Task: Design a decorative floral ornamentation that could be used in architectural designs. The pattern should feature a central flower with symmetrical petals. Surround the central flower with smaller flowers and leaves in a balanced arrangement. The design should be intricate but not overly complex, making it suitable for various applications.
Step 165:
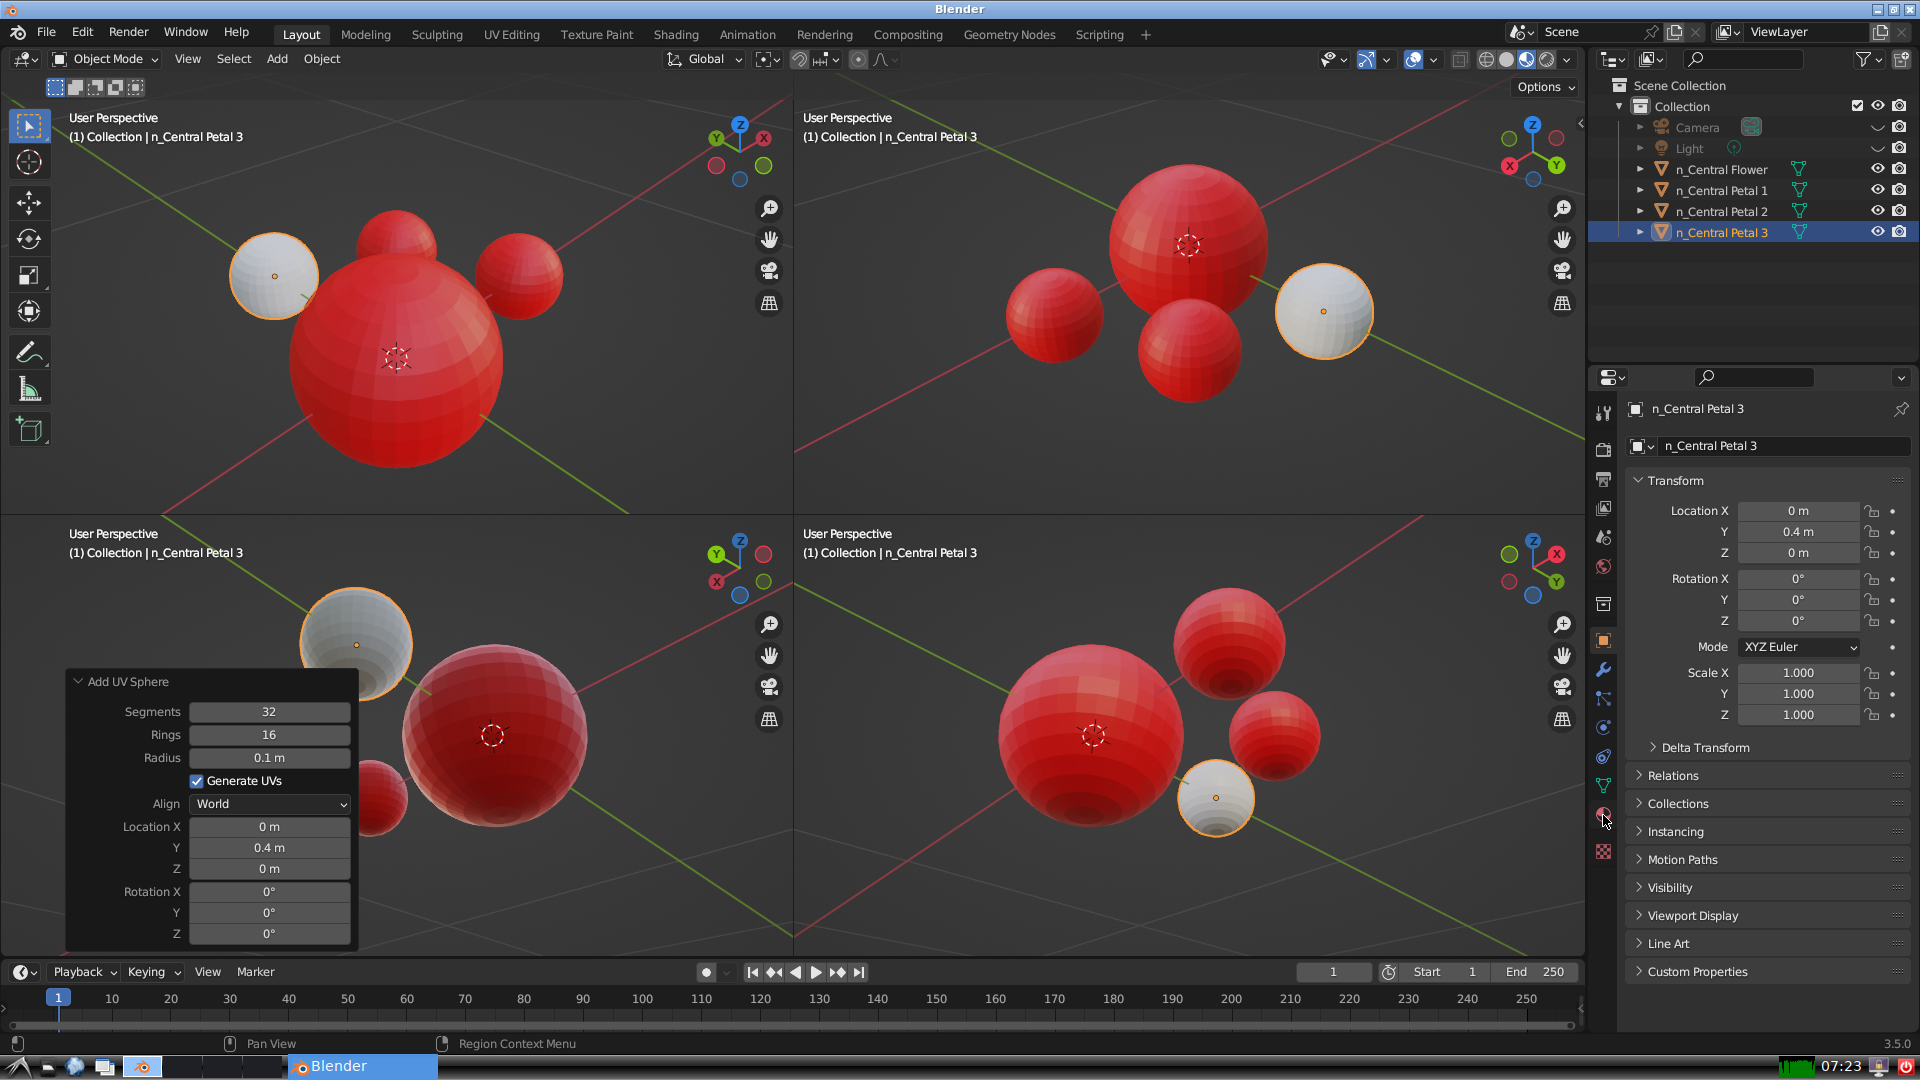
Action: click: no